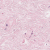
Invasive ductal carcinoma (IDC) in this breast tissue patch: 0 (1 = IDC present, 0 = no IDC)